Question: How can I calculate center point from set of coordinates with accuracy?
For example from set of observations:
'''
point xcoord ycoord accuracy time
1 x1 y1 2000 t1
2 x2 y2 2000 t2
3 x3 y3 2000 t3
n xn yn 2000 tn
'''
Techically all those points are centerpoints for circles with radius of their accuracy, and we know that we are within atleast one circle at time.
I would like to calculate center point and accuracy for circles' intersecting areas.
Here's a crude example. Green line is trying to represent accuracy

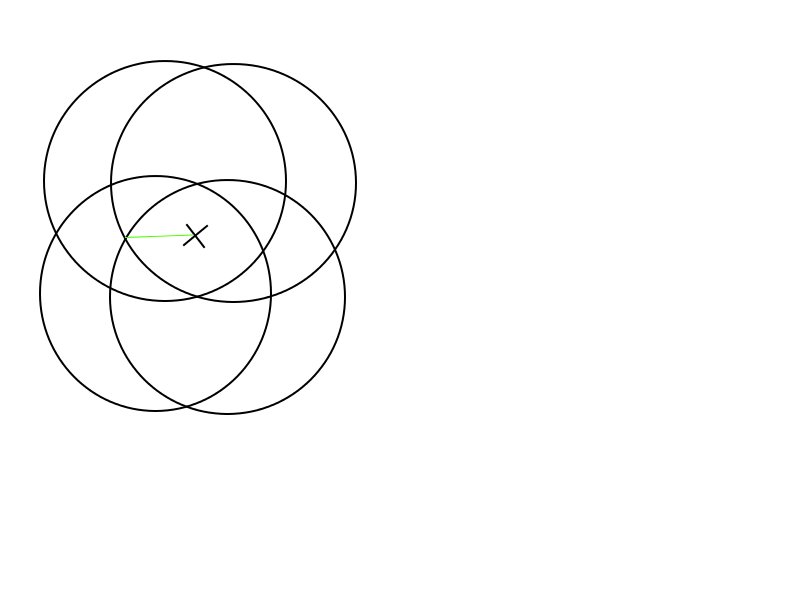
Answer: +1 for very interesting problem ... Here is my approach in C++
global tables and variables to store all needed:
'''
const int N=5; // number of measurement circles
struct _circle { double x,y,r; _circle() { x=0; y=0; r=0.0; } } circle[N],circle0,circle1;
'''
- 'circle[]'- 'circle0'- 'circle1'
here are my random measurements (copy your measured values instead):
'''
int i;
double r,a,x0,x1,y0,y1;
// set real position
circle0.x=50.0;
circle0.y=50.0;
circle0.r=25.0;
// set meassured positions
Randomize();
for (i=0;i<N;i++)
{
r=circle0.r*(0.2+(0.3*double(Random(101))*0.01));
a= 2.0*M_PI* double(Random(101))*0.01;
circle[i]=circle0;
circle[i].x+=r*cos(a);
circle[i].y+=r*sin(a);
}
'''
This is how to compute Average style position:
'''
// compute more accurate position (average style)
circle1.x=0.0;
circle1.y=0.0;
circle1.r=circle0.r;
for (i=0;i<N;i++)
{
circle1.x+=circle[i].x;
circle1.y+=circle[i].y;
}
circle1.x/=N;
circle1.y/=N;
for (i=0;i<N;i++)
{
r=circle1.x-circle[i].x; r*=r;
a=circle1.y-circle[i].y; a*=a;
r=circle[i].r-sqrt(a+r);
// if (circle1.r>r) circle1.r=r; // best accuracy
if (circle1.r<r) circle1.r=r; // worse accuracy
}
'''
- -
This is how to compute Geometry style position:
'''
// compute more accurate position (geometry style)
x0=circle[i].x; x1=x0;
y0=circle[i].y; y1=y0;
for (i=0;i<N;i++)
{
a=circle[i].x; if (x0>a) x0=a; if (x1<a) x1=a;
a=circle[i].y; if (y0>a) y0=a; if (y1<a) y1=a;
}
circle1.x=0.5*(x0+x1); x1-=x0; x1*=x1;
circle1.y=0.5*(y0+y1); y1-=y0; y1*=y1;
circle1.r=1.0*sqrt(x1+y1);
'''
-
And here are some previews of my code output: